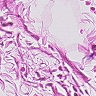
Metastatic tissue present: no